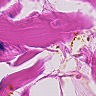
Metastatic tissue present: no